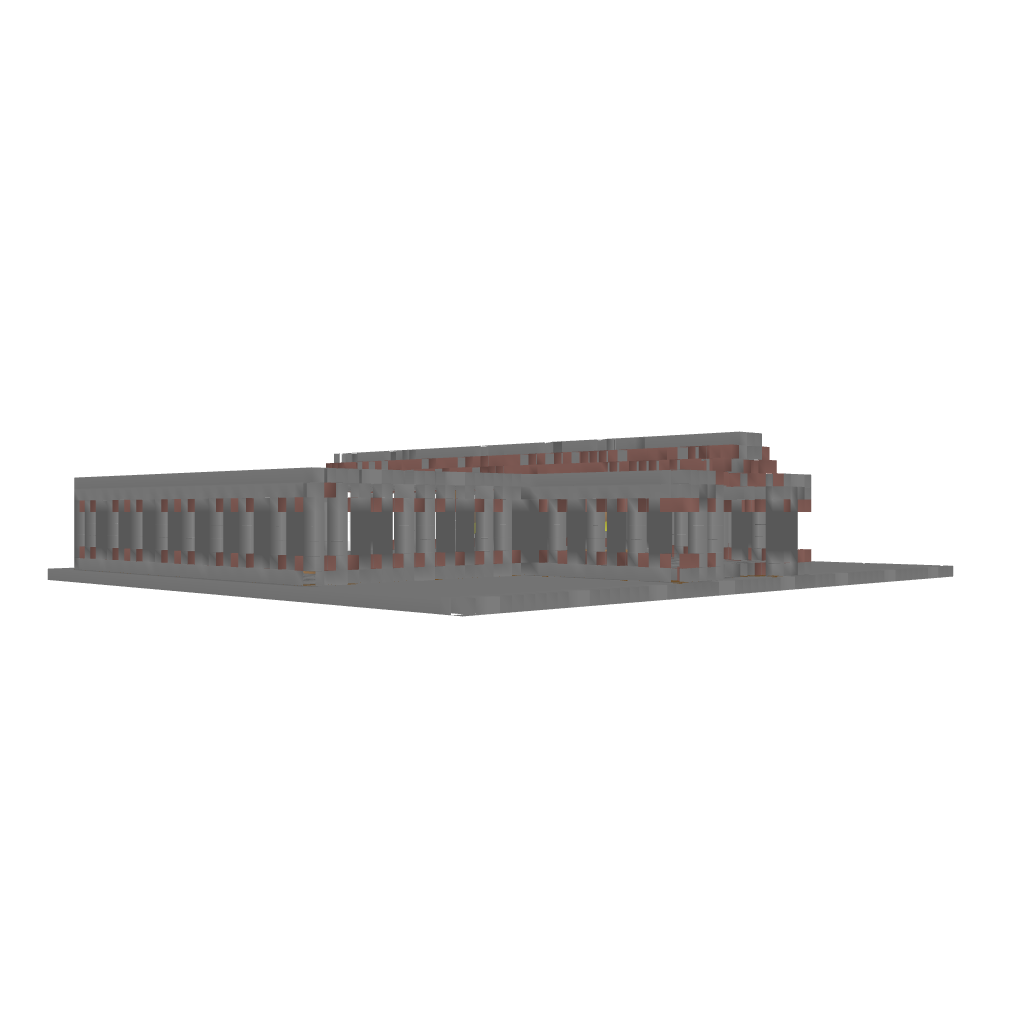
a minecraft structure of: medieval - town hall bad low quality